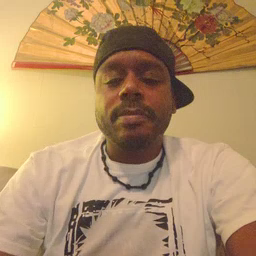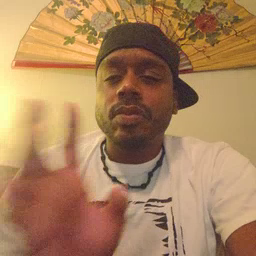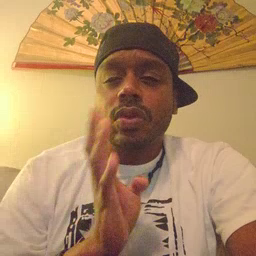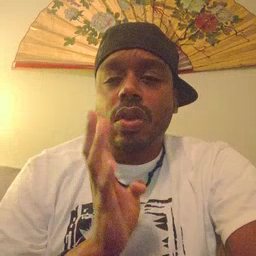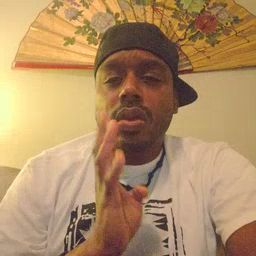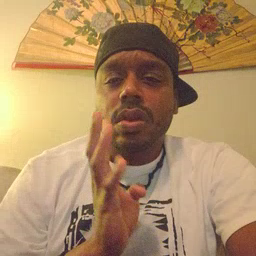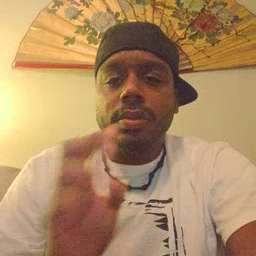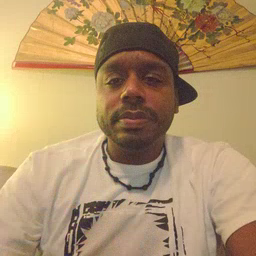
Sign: talk